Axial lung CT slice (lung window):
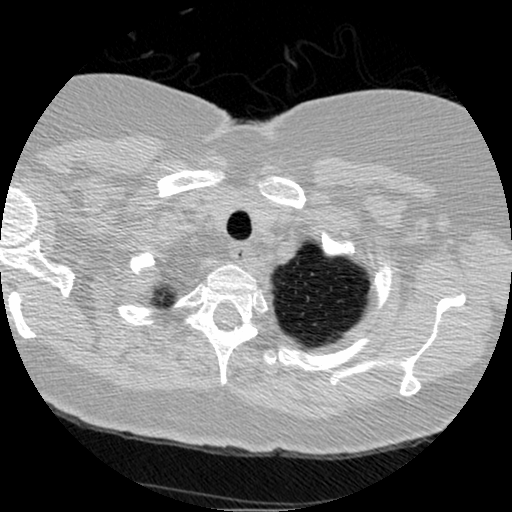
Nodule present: no